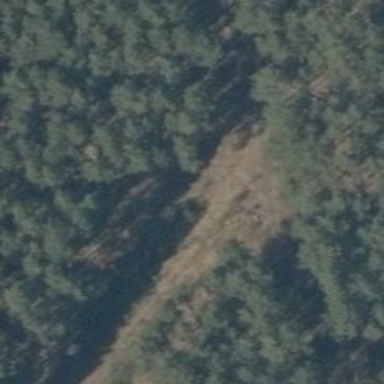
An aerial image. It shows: Track with grade5 tracktype.